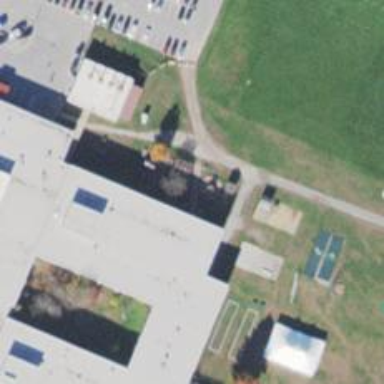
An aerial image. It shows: Kindergarten.